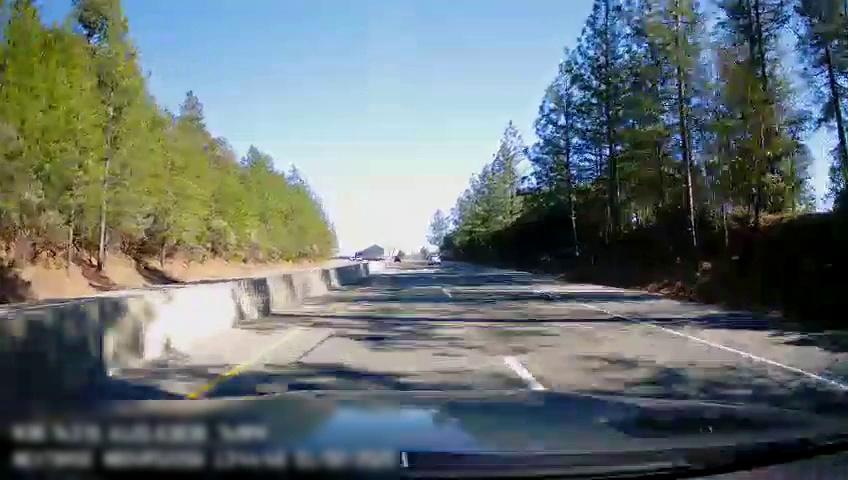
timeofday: Day
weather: Sunny
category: Drivable Space
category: Drivable Space
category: Vehicles | Car
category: Lanes | Alternate Lane
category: Lanes | Current Lane
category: Lanes | Alternate Lane
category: Lanes | Opposite Lane